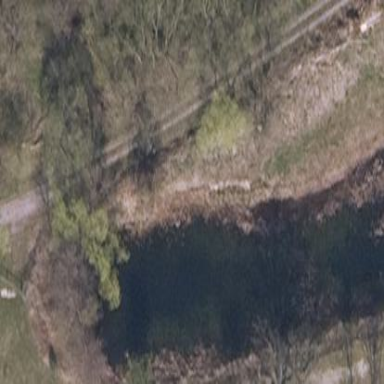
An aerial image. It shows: Pond surrounded by natural water.